Question: I should get my Image's Uri but when I try to do it it is giving this error.

Image's UriSource is able to casting BitmapImage but BitmapImage's properties are throwing errors. How can I get image's source?
'''
img0.Source = GetImageForIndex(0, names, file, path).ImgSource;
ImageListTemplate GetImageForIndex(int index, List<string> names, IsolatedStorageFile file, string path)
{
using (IsolatedStorageFileStream stream = file.OpenFile(path + names[index], FileMode.Open, FileAccess.Read))
{
BitmapImage tempImage = new BitmapImage();
tempImage.SetSource(stream);
imagePath = path + names[index];
return new ImageListTemplate() { ImgSource = tempImage };
}
}
'''
ImgSource's Type is BitmapImage already.
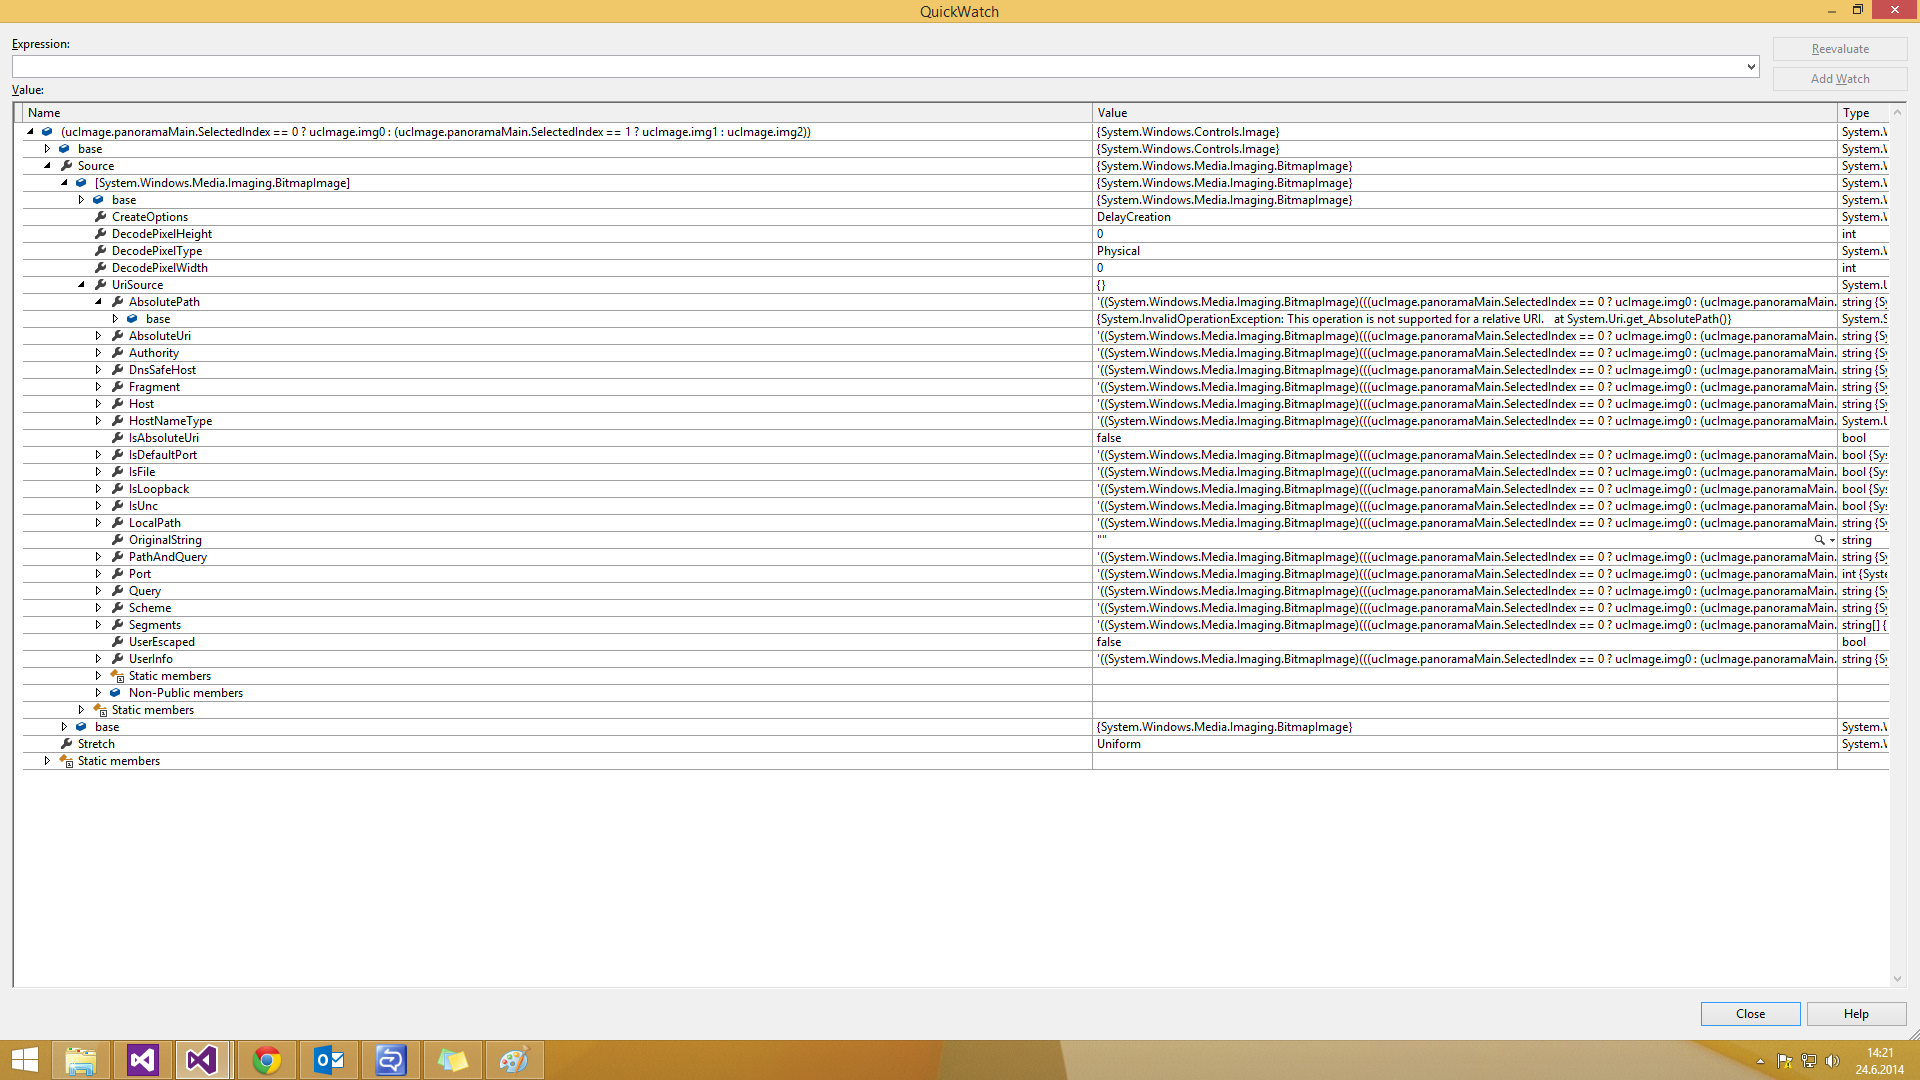
Answer: You're not setting a URI source for your image, you're loading it from a stream of data instead.
The 'BitmapImage' can be populated from a stream or a URI. You can only read the UriSource if this was set, by creating the image from a URI.
Based on your code, if you want a reference back to the original data source when querying the 'SelectedItem', I'd suggest storing that path/file information in the 'Tag' property. Alternatively add it as another property of the bound items datasource and query that.